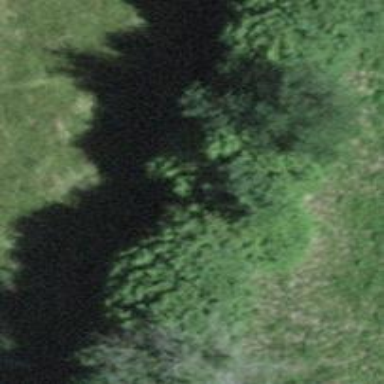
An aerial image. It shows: Row of trees in natural setting.